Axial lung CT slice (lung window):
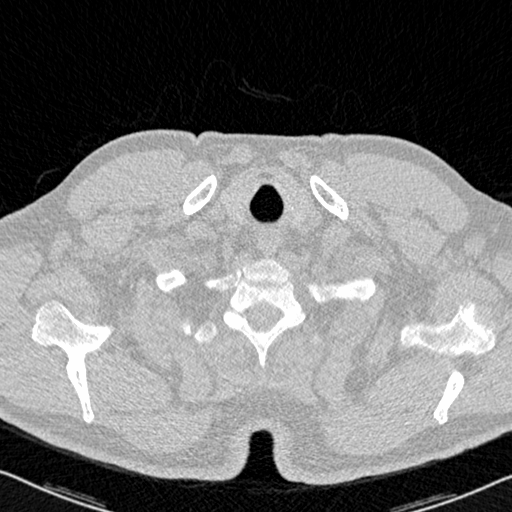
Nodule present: no